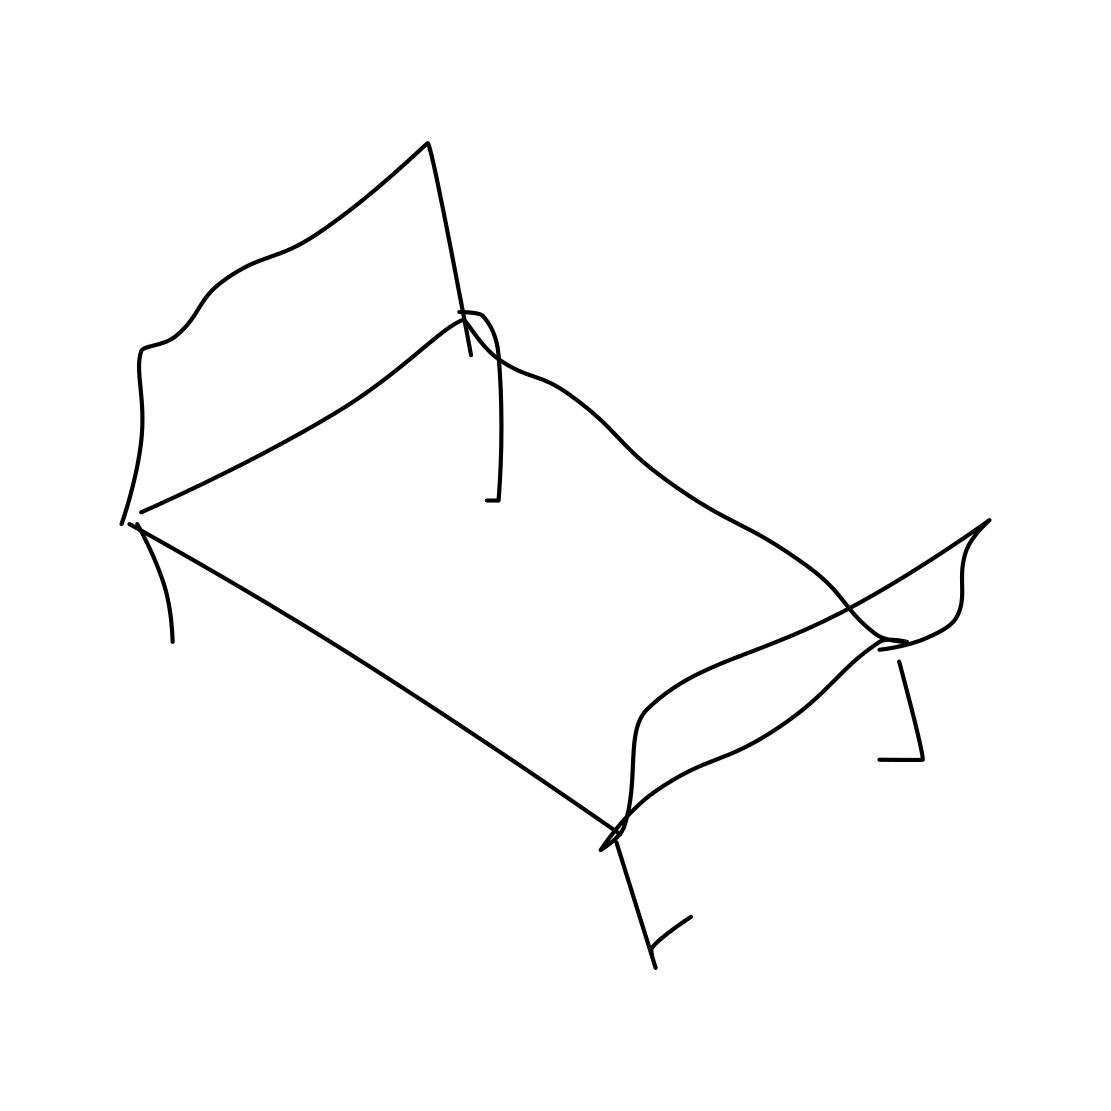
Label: bed